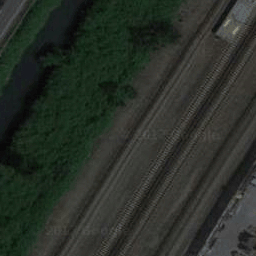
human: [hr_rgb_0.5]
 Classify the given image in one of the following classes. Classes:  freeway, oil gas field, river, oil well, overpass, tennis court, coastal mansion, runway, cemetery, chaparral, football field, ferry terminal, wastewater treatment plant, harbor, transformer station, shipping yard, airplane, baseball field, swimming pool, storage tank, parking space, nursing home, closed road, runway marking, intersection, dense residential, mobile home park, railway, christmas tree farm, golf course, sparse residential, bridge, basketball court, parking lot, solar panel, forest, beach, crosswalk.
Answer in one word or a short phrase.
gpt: railway